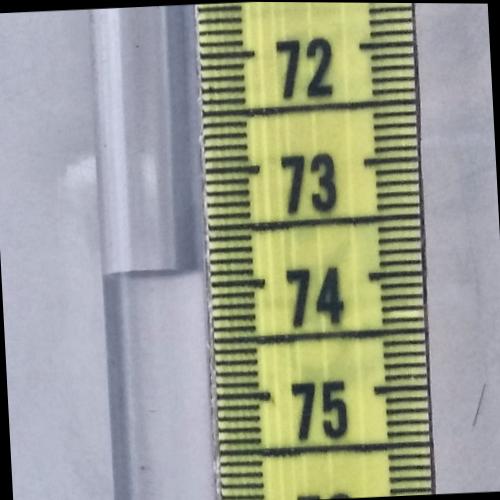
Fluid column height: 73.9 cm